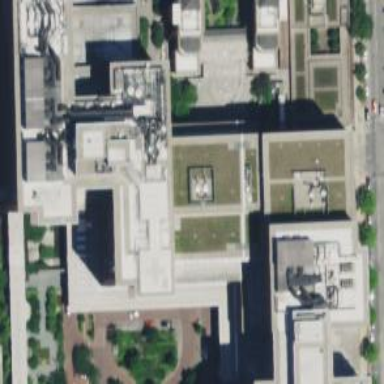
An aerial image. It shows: Hospital building.